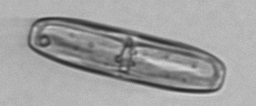
Label: Ephemera